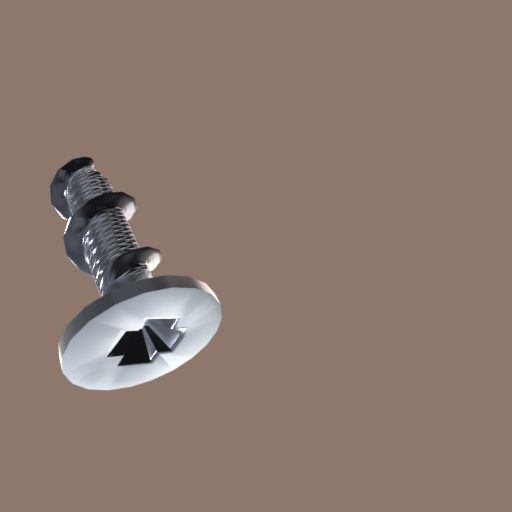
Label: screw